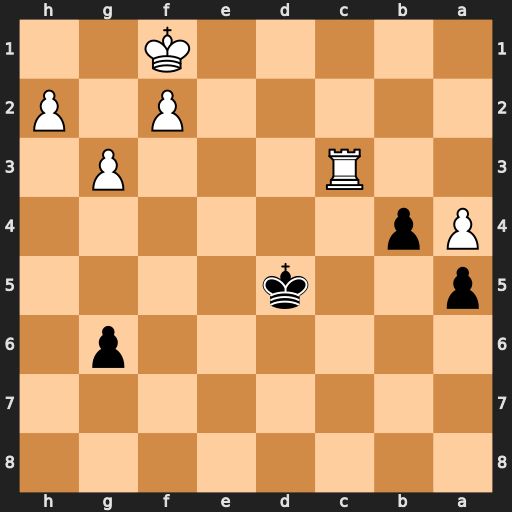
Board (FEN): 8/8/6p1/p2k4/Pp6/2R3P1/5P1P/5K2
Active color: b
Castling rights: -
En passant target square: -
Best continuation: bxc3 Ke2 Kc4